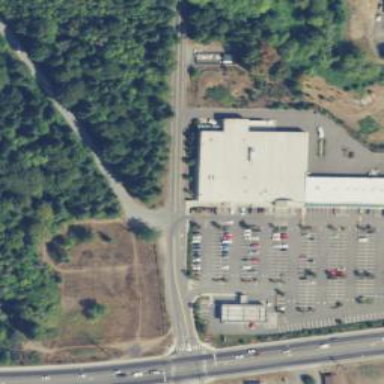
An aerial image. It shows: Retail area.